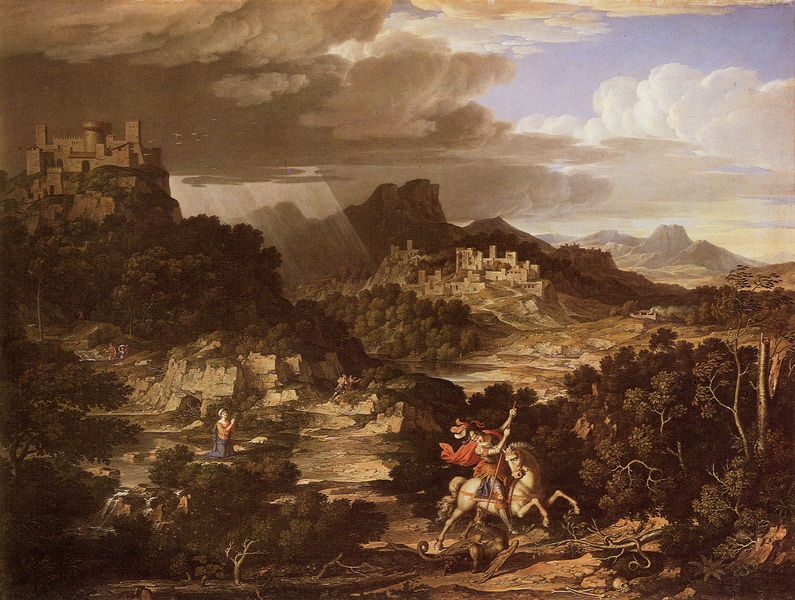
Titel: Landschaft mit dem heiligen Georg
Künstler: Joseph Anton Koch
Standort: München
Institution: Neue Pinakothek
Schlagwörter: baum, berg, blau, dunkel, felsen, gemälde, gewitter, gott, held, himmel, kampf, kämpfer, mann, umhang, wasser, wolken, bäume, landschaft, ocker, sitzen, stadt, äste, braun, frau, hell, hintergrund, licht, szene, weiss, rasen, rot, schloss, weg, wolke, malerei, bibel, stein, steine, öl, bach, baumstamm, ebene, horizont, hügel, natur, weite, büsche, gewässer, sonne, sträucher, mantel, wald, wasserfall, anhöhe, pferd, reiter, schuppen, himmelblau, hufe, reiten, ritt, sattel, schwanz, liegen, ort, berge, fels, gebirge, dorf, sepia, figuren, romantik, historienbild, lanze, nazarener, ortschaft, panorama, regen, ruine, lichtstrahl, burg, strahlen, festung, felsig, jungfrau, knien, helm, beten, gebet, ritter, kämpfen, rüstung, schimmel, sieg, lichtstrahlen, sage, kniend, betende, sonnenschein, sonnenstrahlen, gehölz, echse, siedlung, heiliger, heilige, speer, städte, städtchen, heilig, erzengel, lichtschein, koch, drachen, joseph anton koch, drache, joseph, drachentöter, georg, heiliger georg, michael, burgen, monster, maid, quelle, anton, reitend, hl. georg, befreiung, dunkle wolken, abziehendes gewitter, hintergurnd, klarer himmel, befestigte städte, betende frau, wolkcen